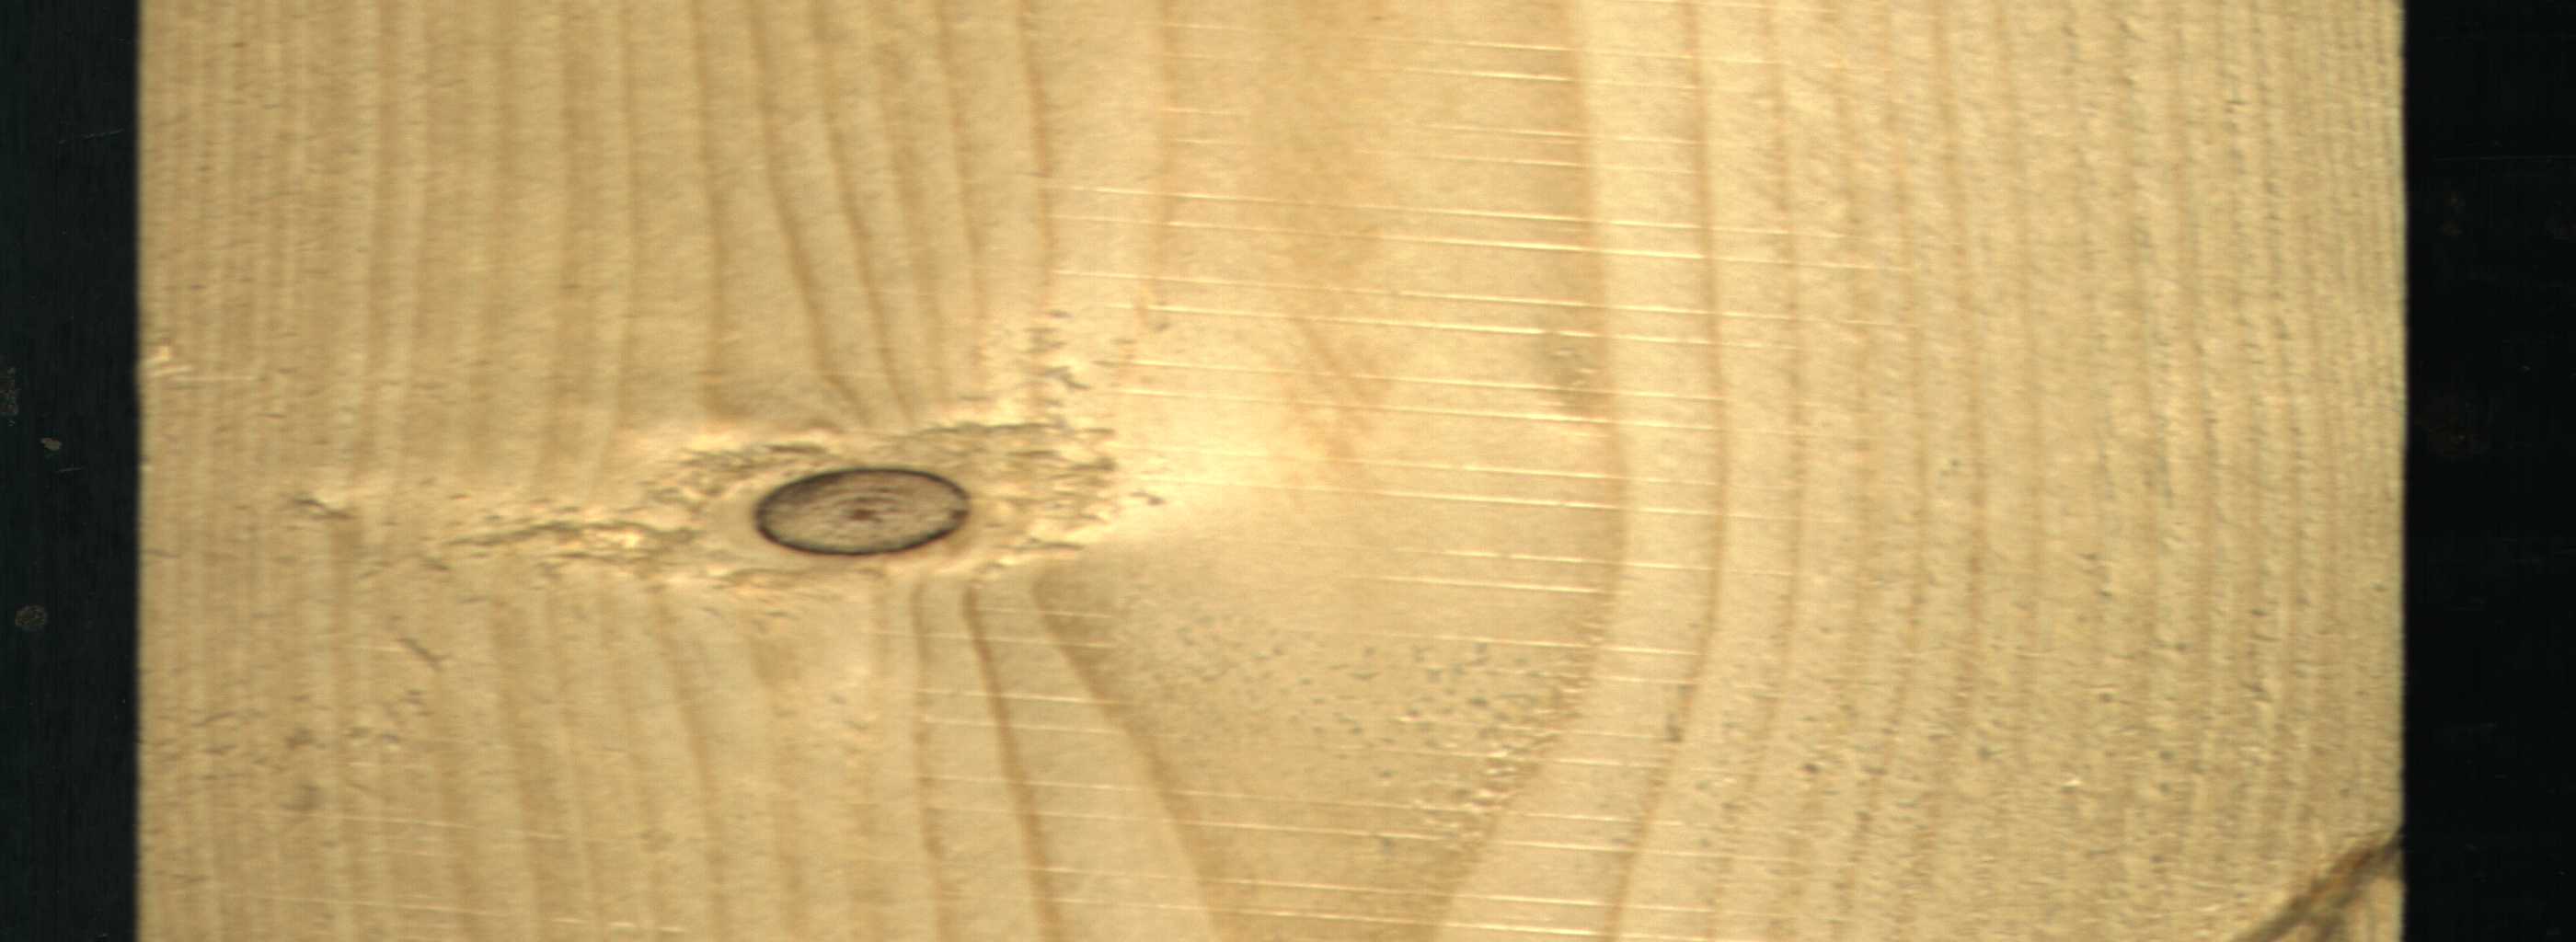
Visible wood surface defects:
Dead_Knot